Question: Hello I have designed a header for my website in Html. It works fine.I was having a BOM related issue in PHP which was solved using UTF-8 format hence I can include the header in any of my pages. set has now disappeared but an empty white horizontal gap still exists above my header.How should i get rid of that ?
code for header.php page:
'''
<!DOCTYPE html PUBLIC "-//W3C//DTD XHTML 1.0 Transitional//EN" "http://www.w3.org/TR/xhtml1/DTD/xhtml1-transitional.dtd">
<html xmlns="http://www.w3.org/1999/xhtml">
<head>
<meta http-equiv="Content-type" content="text/html;charset=UTF-8" />
<title>Untitled Document</title>
<link href="css/ssHeadFoot.css" rel="stylesheet" type="text/css" />
<style type="text/css">
.style1
{
width: 100%;
}
</style>
</head>
<body>
<table class="style1" cellpadding="0" cellspacing="0">
<tr>
<td class="tdTop">&nbsp;
</td>
</tr>
<tr>
<td class="tdMenu" align="center">
<ul class="ulMenu">
<li><a href="#">Home</a></li>
<li><a href="about.asp">About Us</a></li>
<li><a href="#">Products</a>
<ul>
<li><a href="#">Hardware</a></li>
<li><a href="#">Plywood</a></li>
<li><a href="#">Fabrication</a></li>
<li><a href="#">Others</a></li>
</ul>
</li>
<li><a href="Contact us.asp">Contact Us</a></li>
<li><a href="feedback.asp">Feedback</a></li>
<li><a href="login.asp">Log In</a></li>
<li><a href="sign.asp">Sign Up</a></li>
</ul>
</td>
</tr>
</table>
</body>
</html>
'''
code for demo.php where header.php is included:
'''
<!DOCTYPE html PUBLIC "-//W3C//DTD XHTML 1.0 Transitional//EN" "http://www.w3.org/TR/xhtml1/DTD/xhtml1-transitional.dtd">
<html xmlns="http://www.w3.org/1999/xhtml">
<head>
<meta http-equiv="Content-Type" content="text/html; charset=UTF-8" />
<title>Untitled Document</title>
<link href="css/ssHeadFoot.css" rel="stylesheet" type="text/css" />
</head>
<body>
<?php include 'header.php'; ?>
</body>
</html>
'''
output:

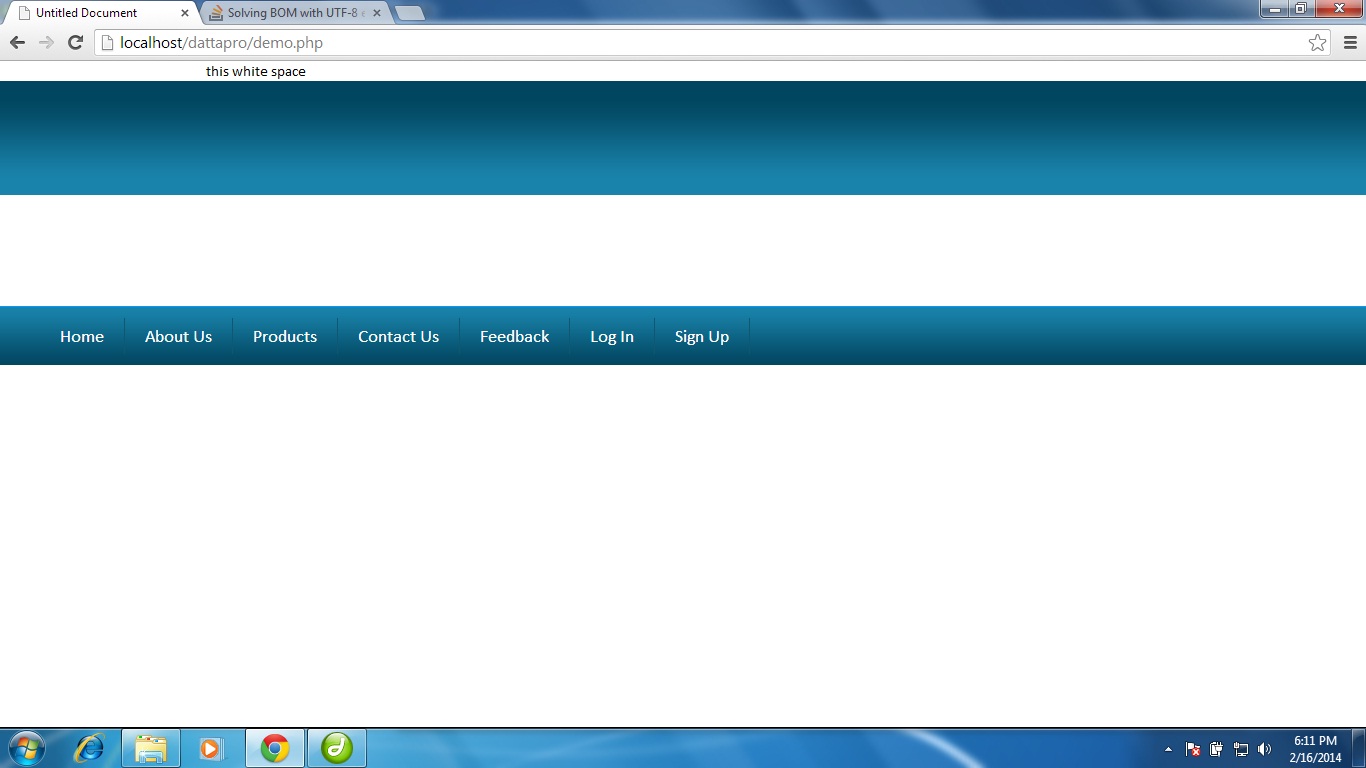
Answer: try this may work
header.php page will be
'''
<!DOCTYPE html PUBLIC "-//W3C//DTD XHTML 1.0 Transitional//EN" "http://www.w3.org/TR/xhtml1/DTD/xhtml1-transitional.dtd">
<html xmlns="http://www.w3.org/1999/xhtml">
<head>
<meta http-equiv="Content-Type" content="text/html; charset=UTF-8" />
<title>Untitled Document</title>
<link href="css/ssHeadFoot.css" rel="stylesheet" type="text/css" />
</head>
<body>
<!-- the other code for this page -->
'''
and the main page will be
'''
<?php include 'header.php'; ?>
</body>
</html>
'''
some times it's work with me when do this
and try use require_once for the page so when the header.php is missing the code stop and if you include it again no error appear or page require twice